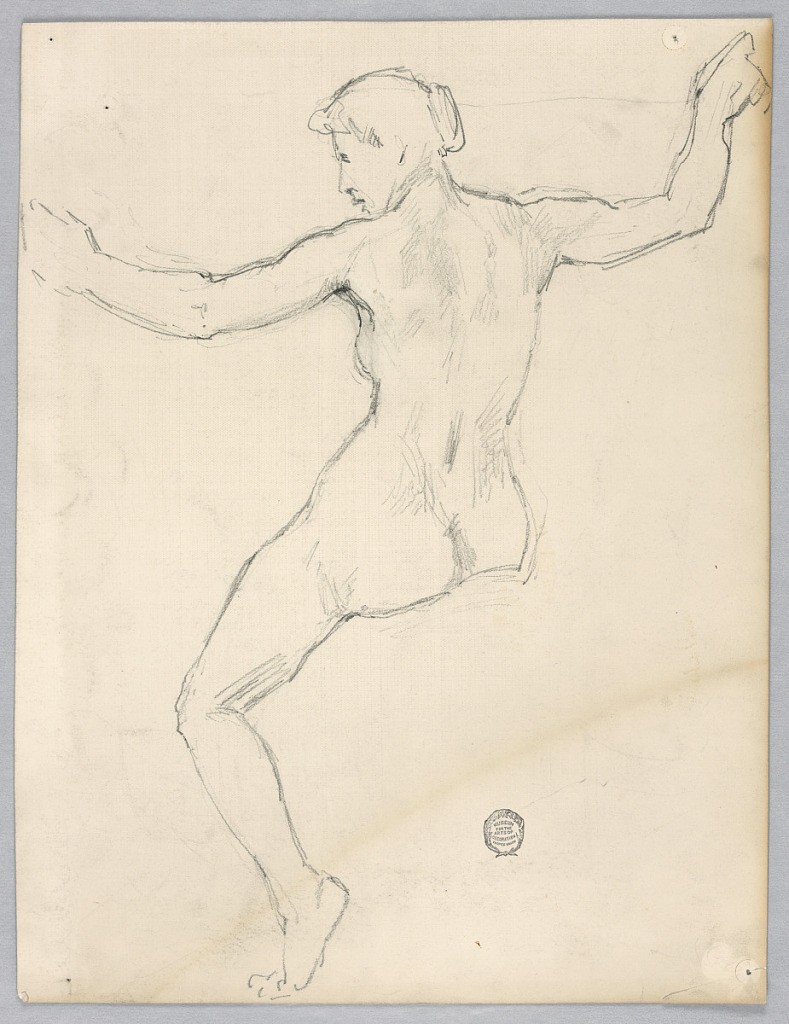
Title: Sketch for "Night"
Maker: Francis Augustus Lathrop, American, 1849–1909
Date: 1893–94
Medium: Black crayon on paper
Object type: Drawing
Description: Nude female figure shown from the rear seated without an indication of the right leg. The hands are raised, with the arms slightly bent at the elbows. Verso: in opposite direction, rough sketch of the back with parts of the head shown.